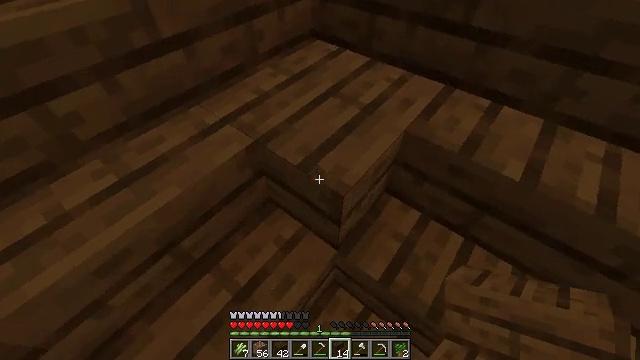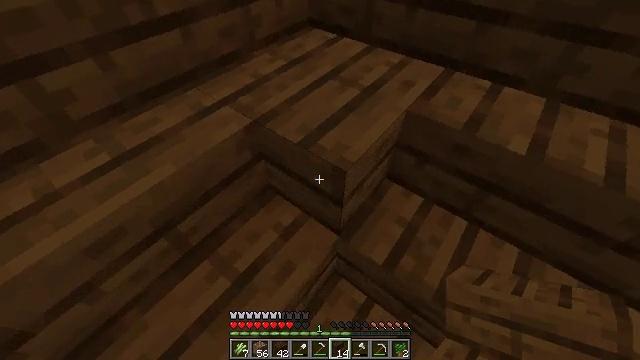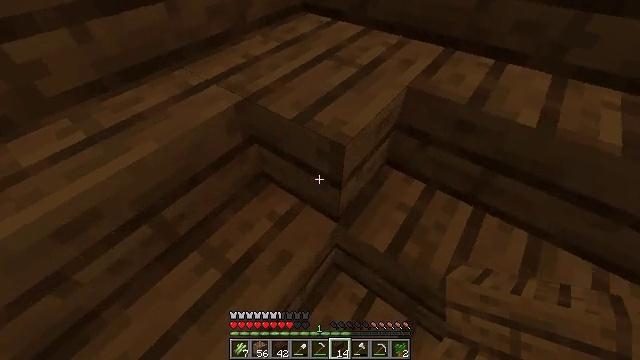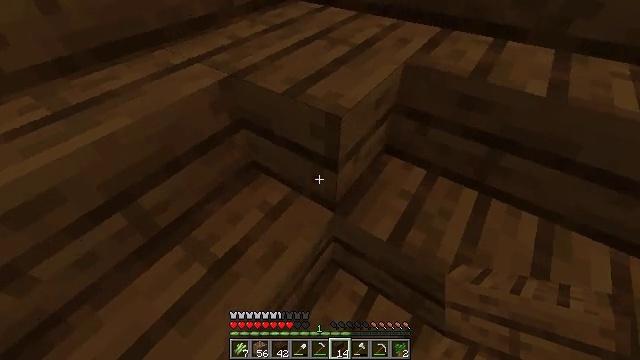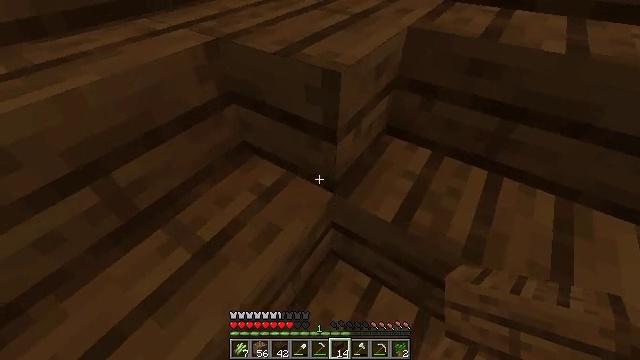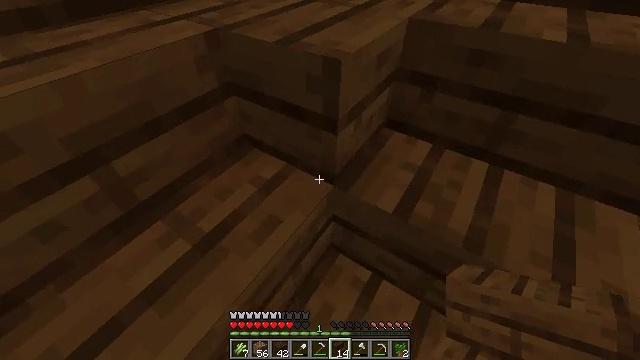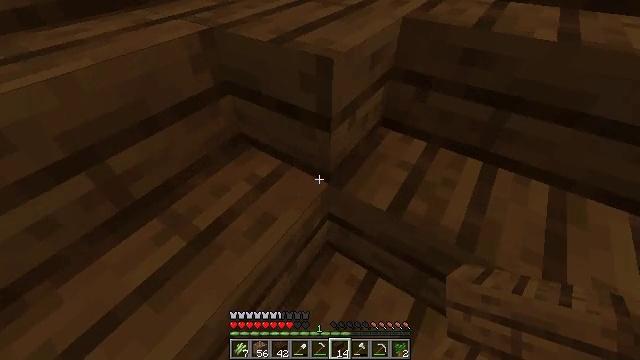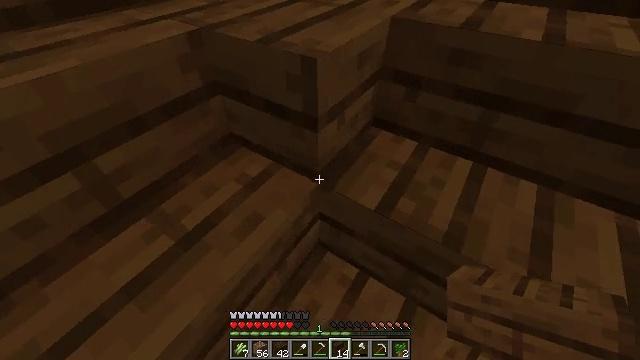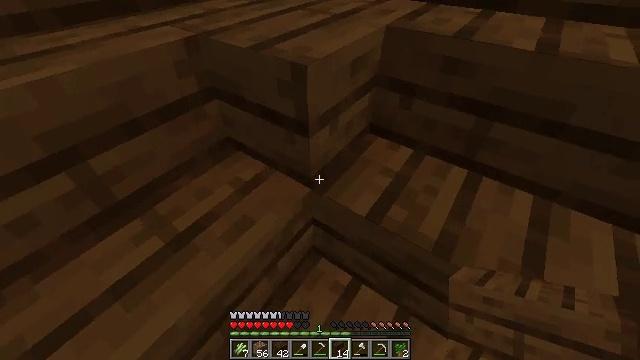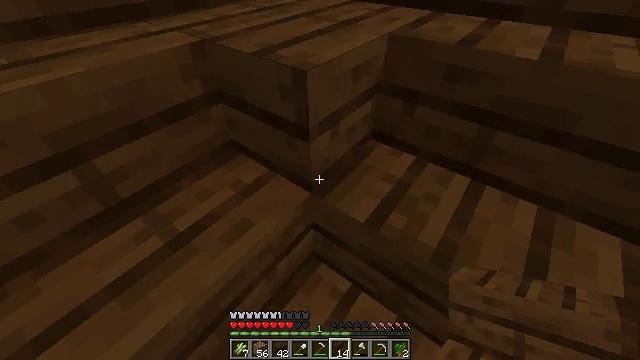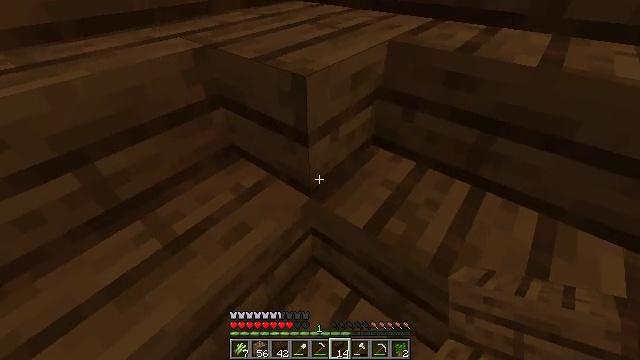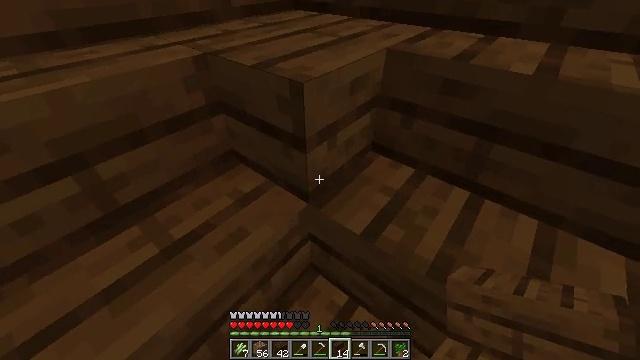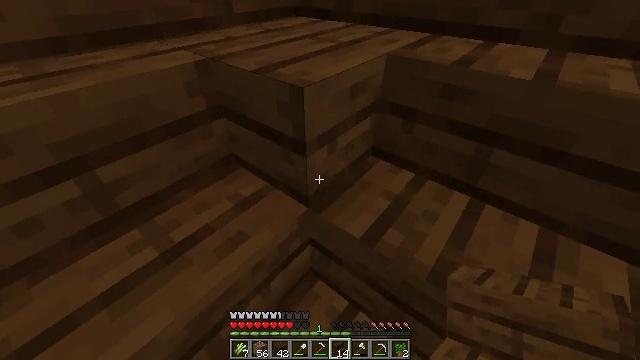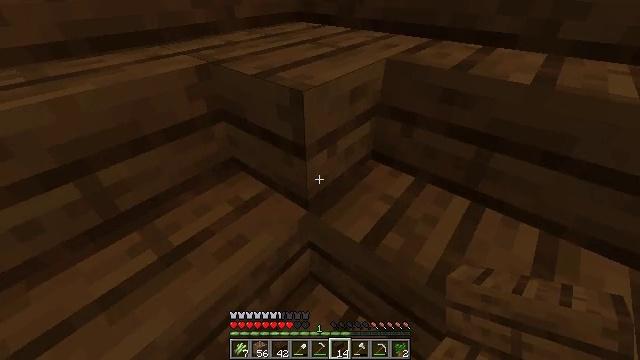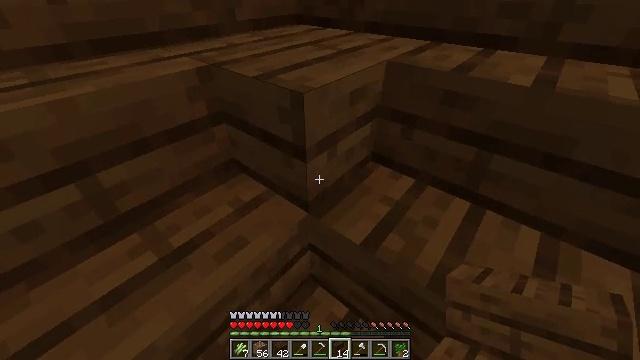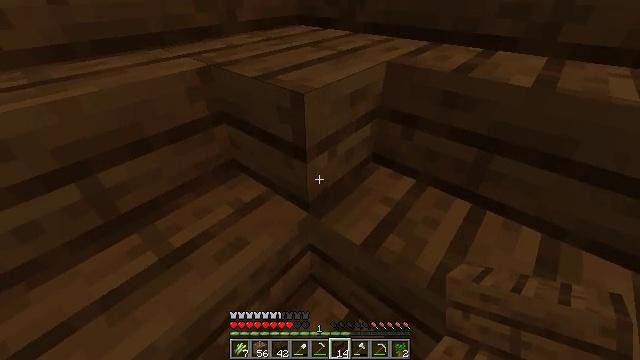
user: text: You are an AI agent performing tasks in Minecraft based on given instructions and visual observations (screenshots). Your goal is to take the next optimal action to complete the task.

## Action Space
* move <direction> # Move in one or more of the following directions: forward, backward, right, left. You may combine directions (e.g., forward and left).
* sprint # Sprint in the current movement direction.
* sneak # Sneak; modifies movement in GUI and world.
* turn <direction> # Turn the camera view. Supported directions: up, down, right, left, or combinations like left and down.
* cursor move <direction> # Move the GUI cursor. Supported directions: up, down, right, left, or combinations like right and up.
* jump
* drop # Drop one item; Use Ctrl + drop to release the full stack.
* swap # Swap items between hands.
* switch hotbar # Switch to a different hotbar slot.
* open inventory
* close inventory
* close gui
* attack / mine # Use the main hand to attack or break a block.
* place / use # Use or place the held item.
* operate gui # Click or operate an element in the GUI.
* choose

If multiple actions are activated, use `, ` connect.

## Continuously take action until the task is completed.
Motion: motion action
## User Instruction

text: Mine dark oak stairs from a structure.
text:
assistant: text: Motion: sneak, turn up
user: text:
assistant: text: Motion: sneak, turn right
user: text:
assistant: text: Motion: sneak, turn right and up
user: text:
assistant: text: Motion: sneak, turn up
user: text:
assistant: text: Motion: sneak
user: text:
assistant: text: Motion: move right, sneak
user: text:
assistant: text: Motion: move right, sneak
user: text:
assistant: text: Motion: move right, sneak, turn left and up
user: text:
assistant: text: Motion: sneak, turn left and up
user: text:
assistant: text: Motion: sneak, turn up
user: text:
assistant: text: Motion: sneak, turn up
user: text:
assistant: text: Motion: sneak, turn up
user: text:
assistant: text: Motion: sneak
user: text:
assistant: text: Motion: sneak
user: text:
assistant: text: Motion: sneak
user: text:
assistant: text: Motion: sneak
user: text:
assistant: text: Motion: move forward, sneak
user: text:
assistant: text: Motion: move forward, sneak
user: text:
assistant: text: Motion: move forward, sneak
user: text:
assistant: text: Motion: move forward, sneak
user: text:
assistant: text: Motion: sneak
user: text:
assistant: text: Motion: sneak
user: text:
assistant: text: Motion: sneak
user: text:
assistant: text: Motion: sneak
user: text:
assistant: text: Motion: sneak
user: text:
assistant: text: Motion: sneak
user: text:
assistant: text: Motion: sneak
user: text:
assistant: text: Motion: sneak
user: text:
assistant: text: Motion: sneak
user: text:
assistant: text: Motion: sneak